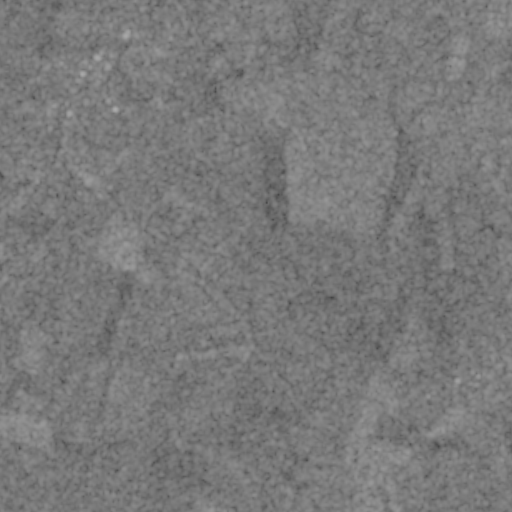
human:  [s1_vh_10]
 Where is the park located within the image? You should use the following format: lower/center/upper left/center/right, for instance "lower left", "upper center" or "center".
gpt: The park is located in the upper left of the image.
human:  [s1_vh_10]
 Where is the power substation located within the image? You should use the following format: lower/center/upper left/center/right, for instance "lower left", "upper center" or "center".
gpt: The power substation is located in the upper left of the image.
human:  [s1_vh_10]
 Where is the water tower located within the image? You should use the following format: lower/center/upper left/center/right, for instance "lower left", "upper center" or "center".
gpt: The water tower is located in the lower left of the image.
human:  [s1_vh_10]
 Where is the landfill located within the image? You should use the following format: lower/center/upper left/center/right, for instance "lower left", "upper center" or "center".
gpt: There is no landfill in the image.

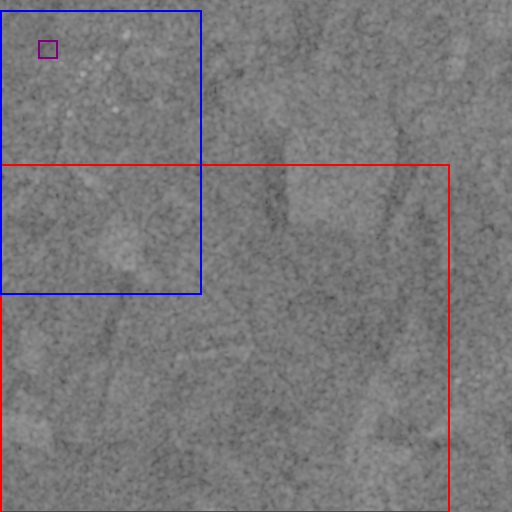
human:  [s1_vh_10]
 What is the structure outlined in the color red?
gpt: The structure outlined in red is a crop field.
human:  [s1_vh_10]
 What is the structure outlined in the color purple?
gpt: The structure outlined in purple is a park.
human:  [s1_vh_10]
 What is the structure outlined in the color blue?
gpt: The structure outlined in blue is a wastewater plant.
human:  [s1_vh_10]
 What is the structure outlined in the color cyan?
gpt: There is no cyan outline.